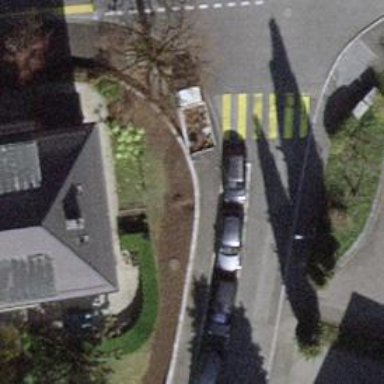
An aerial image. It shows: Uncontrolled zebra crossing.